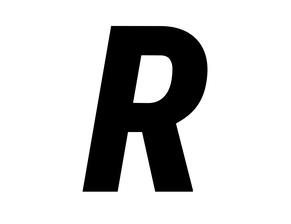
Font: Roboto-Italic_Condensed_ExtraBold_Italic